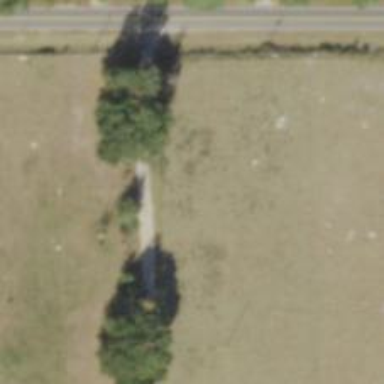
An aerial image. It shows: Driveway leading to service road.